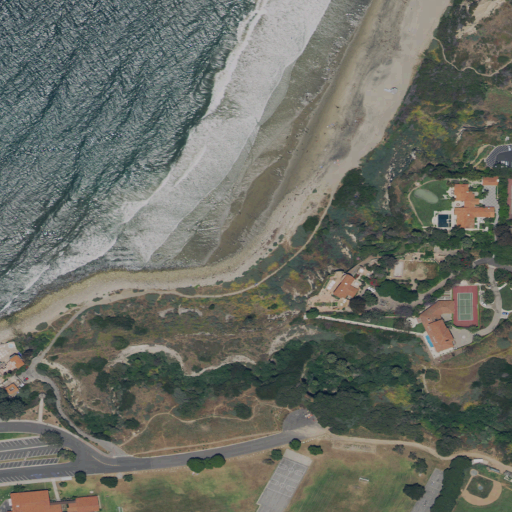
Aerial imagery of beach in California named Rat Beach containing open water, low intensity development, open development, medium intensity development, high intensity development, grassland, shrub, and mixed forest